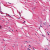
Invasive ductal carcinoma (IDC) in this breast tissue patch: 0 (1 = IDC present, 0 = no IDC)